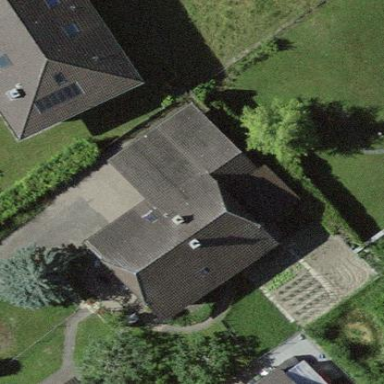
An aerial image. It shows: Half-hipped roof shaped house.